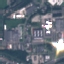
Land use / land cover class: Industrial